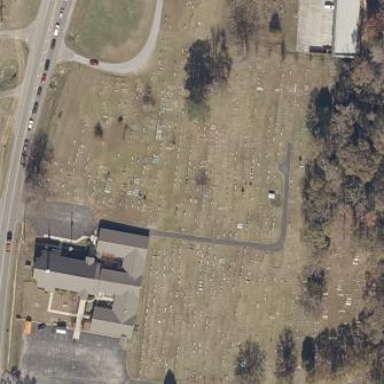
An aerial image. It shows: Cemetery.